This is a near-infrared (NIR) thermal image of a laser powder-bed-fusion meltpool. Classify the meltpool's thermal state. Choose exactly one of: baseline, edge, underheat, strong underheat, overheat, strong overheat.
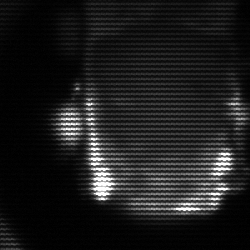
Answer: baseline